Question: Does anyone know how to model C++11 variadic template parameters correctly in UML 2.2?
I've seen a number of UML profile models as a result from web-search, that seem to describe the construct of 'any number of optional template parameters'. Or do I just confuse this with the fact that any usual template parameter might be optional when a default is provided in the declaration?
Can someone refer to appropriate links or specific sections of the UML 2.2/2.3 specs?
Here's a proposal I've been creating with <URL>:

I'm especially interested in how the binding for unpacking mechanisms could be modeled.
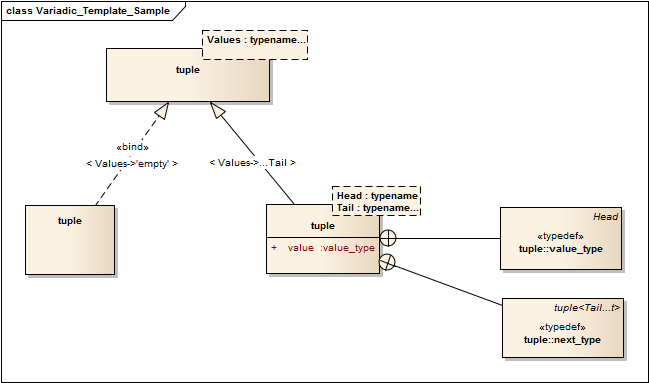
Answer: OK, since nobody seems to have an answer I'm going to answer my question with what I've come up:

It's just a slightly modified model of the first proposal I gave in the question. At least with <URL> I'm able to generate a syntactically correct and usable code skeleton. It's not possible to reverse engineer the generated code though.